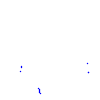
Particle: kaon